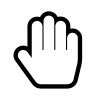
Cursor type: grab
OS/theme: linux-xcursor-pro
Variant: white